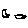
Label: moon